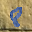
Label: 8